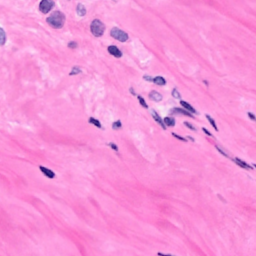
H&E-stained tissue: Breast